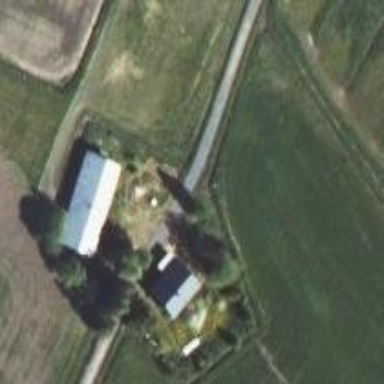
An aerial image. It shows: Farmyard area.